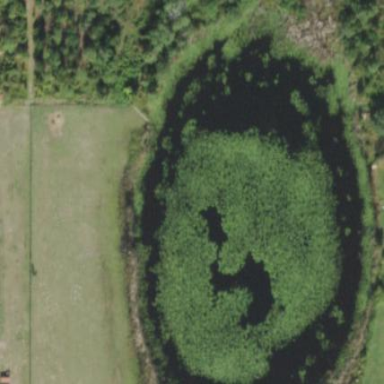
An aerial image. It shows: Pond surrounded by natural water.